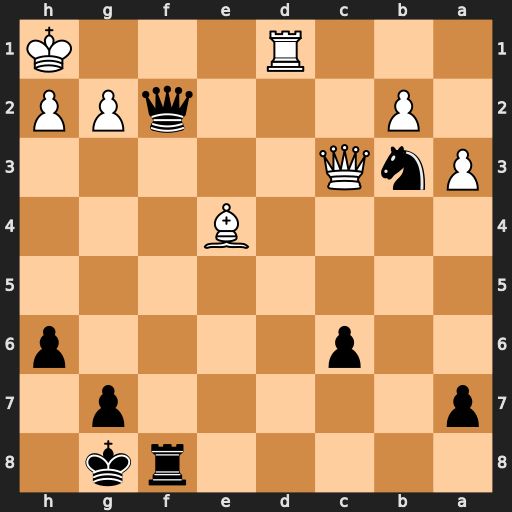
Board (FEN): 5rk1/p5p1/2p4p/8/4B3/PnQ5/1P3qPP/3R3K
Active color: b
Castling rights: -
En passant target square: -
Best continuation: Qf1+ Rxf1 Rxf1#